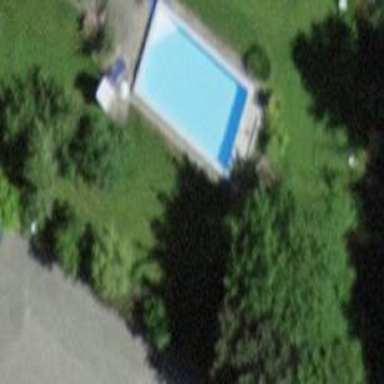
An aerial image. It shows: Swimming pool located in leisure land.